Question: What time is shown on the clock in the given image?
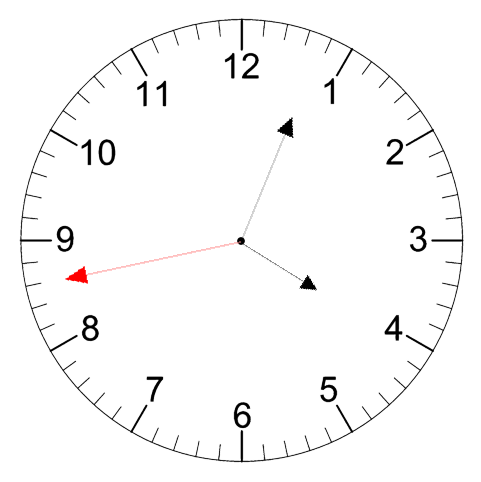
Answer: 04:03:43